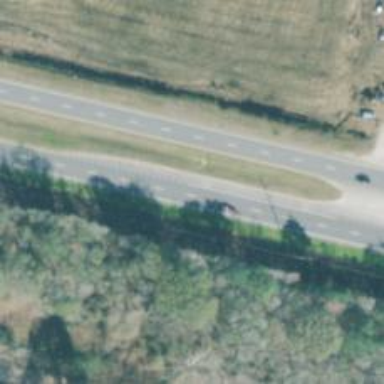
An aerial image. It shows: Dual carriageway expressway with asphalt surface. It is classified as trunk highway.